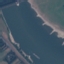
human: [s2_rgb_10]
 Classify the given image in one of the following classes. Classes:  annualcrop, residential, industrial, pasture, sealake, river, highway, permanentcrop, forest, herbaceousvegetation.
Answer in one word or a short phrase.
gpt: River